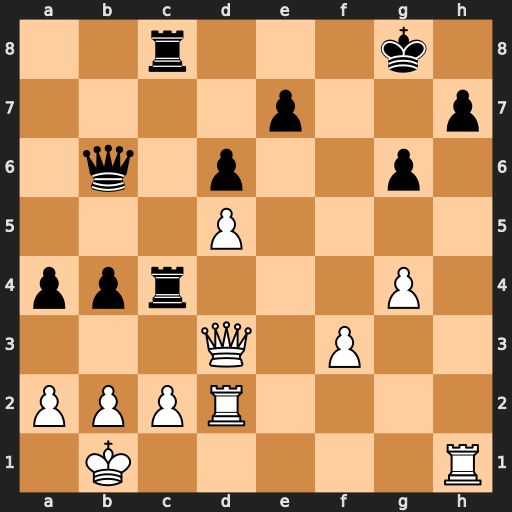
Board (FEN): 2r3k1/4p2p/1q1p2p1/3P4/ppr3P1/3Q1P2/PPPR4/1K5R
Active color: w
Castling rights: -
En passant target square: -
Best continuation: Rdh2 Qd4 Rxh7 Qxd3 cxd3 R4c5 d4 Rxd5 Rh8+